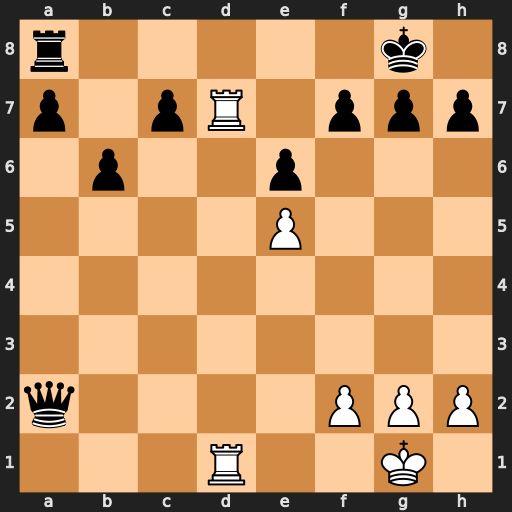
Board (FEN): r5k1/p1pR1ppp/1p2p3/4P3/8/8/q4PPP/3R2K1
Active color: w
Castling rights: -
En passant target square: -
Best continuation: Rd8+ Rxd8 Rxd8#